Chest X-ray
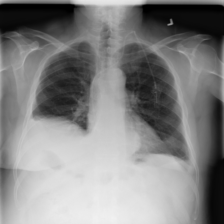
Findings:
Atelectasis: negative
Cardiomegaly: negative
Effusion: negative
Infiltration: negative
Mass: negative
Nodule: negative
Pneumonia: negative
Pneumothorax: negative
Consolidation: negative
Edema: negative
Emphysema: negative
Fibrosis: negative
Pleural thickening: positive
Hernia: negative